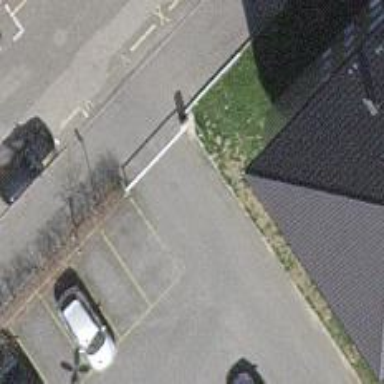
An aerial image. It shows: Lift gate barrier.